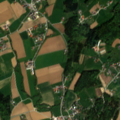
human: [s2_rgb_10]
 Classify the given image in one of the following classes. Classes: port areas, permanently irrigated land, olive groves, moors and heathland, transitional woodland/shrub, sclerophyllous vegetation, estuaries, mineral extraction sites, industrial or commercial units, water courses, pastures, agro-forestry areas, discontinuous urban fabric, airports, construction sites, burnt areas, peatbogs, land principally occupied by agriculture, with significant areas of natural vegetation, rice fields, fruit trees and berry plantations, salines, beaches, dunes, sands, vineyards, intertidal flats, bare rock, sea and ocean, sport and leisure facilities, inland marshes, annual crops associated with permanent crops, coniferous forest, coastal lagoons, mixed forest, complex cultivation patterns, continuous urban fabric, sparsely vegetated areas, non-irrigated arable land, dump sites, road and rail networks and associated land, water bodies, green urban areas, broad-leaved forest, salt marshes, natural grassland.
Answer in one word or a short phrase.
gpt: discontinuous urban fabric, non-irrigated arable land, pastures, complex cultivation patterns, broad-leaved forest, mixed forest